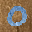
Label: 0